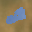
Label: 2